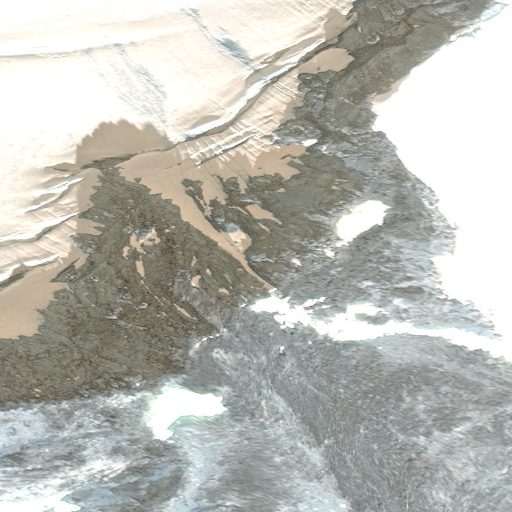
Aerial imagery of mountain in Alaska named Mount Pullen containing only unknown